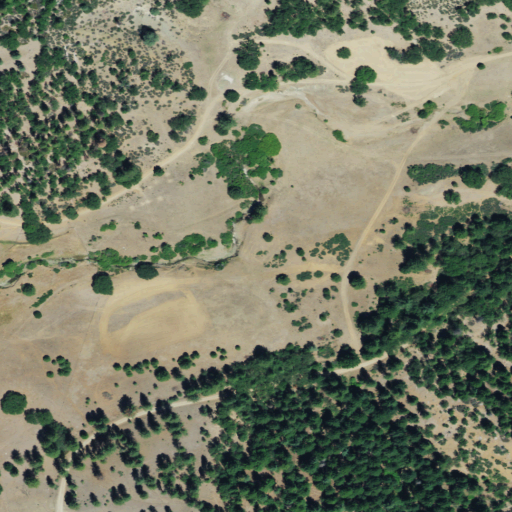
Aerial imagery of valley in California named Salt Gulch containing shrub, open development, and evergreen forest